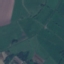
Land use / land cover: Pasture